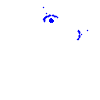
Particle: electron